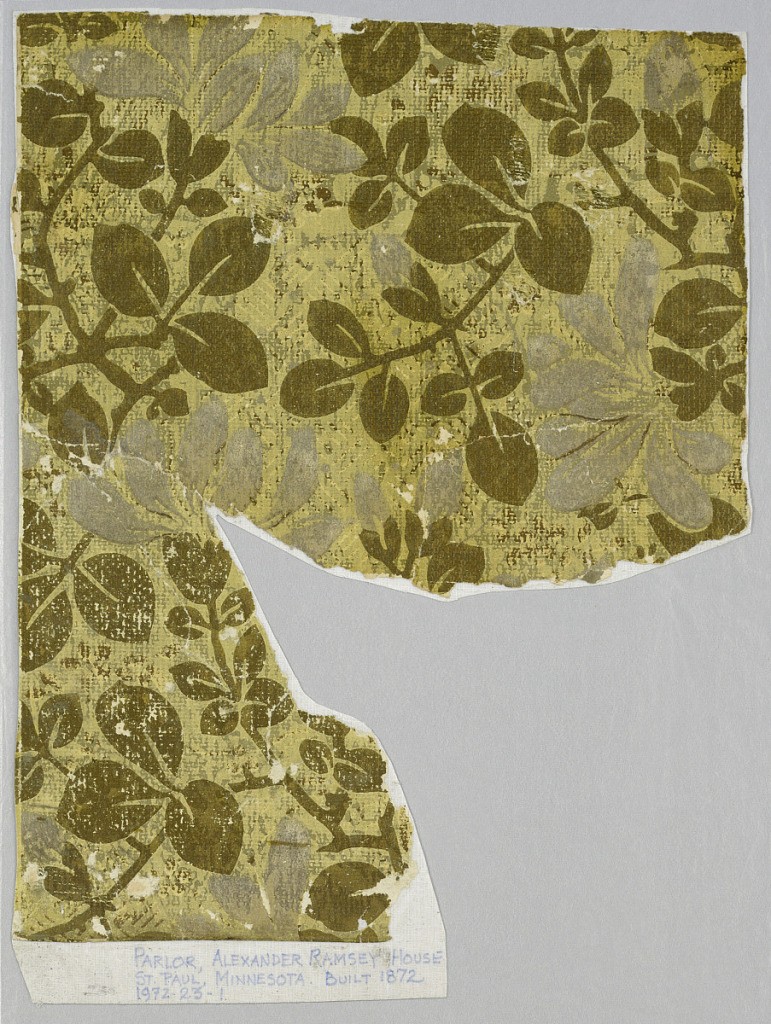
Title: Sidewall - fragment
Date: ca. 1880
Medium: Machine-printed
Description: Pattern of metallic gold foliage with gray blossoms (faded white) on yellow ground embossed to imitate a fabric weave. Aesthetic or anglo-Japanesque in style.